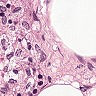
Metastatic tissue present: no